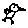
Label: bird